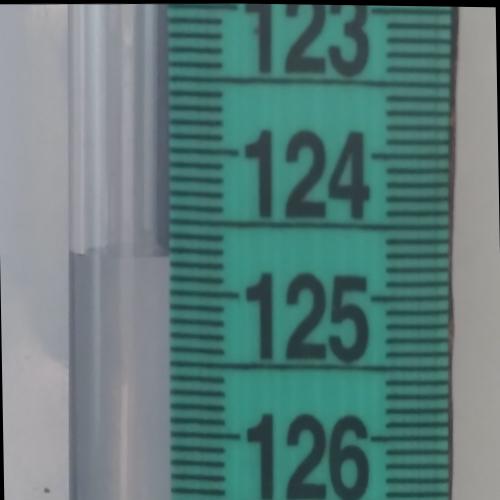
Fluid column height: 124.8 cm